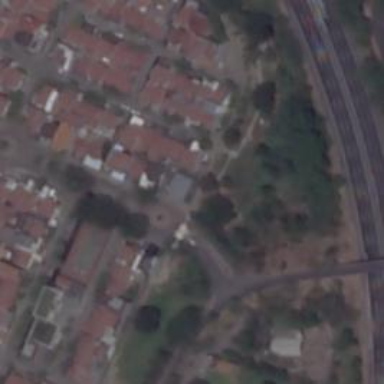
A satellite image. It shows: Residential road.